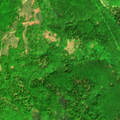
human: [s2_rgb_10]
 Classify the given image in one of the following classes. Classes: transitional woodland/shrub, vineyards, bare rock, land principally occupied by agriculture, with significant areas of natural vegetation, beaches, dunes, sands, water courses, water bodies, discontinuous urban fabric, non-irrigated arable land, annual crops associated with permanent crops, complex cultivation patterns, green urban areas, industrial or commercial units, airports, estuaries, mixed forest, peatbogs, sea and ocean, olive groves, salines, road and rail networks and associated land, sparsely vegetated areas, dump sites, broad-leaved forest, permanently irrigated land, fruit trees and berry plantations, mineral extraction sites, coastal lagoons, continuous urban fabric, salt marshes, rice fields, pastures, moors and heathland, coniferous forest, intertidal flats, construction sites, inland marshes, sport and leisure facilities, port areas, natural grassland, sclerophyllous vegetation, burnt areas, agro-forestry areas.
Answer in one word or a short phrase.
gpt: broad-leaved forest, mixed forest